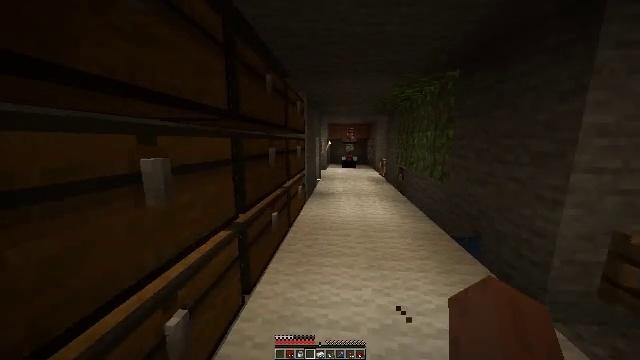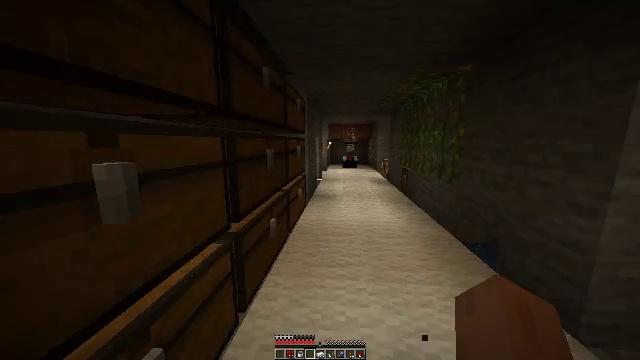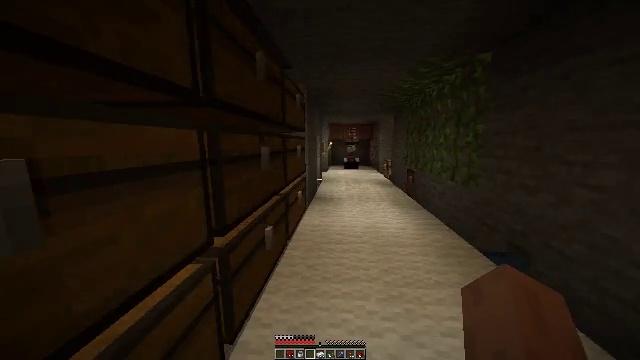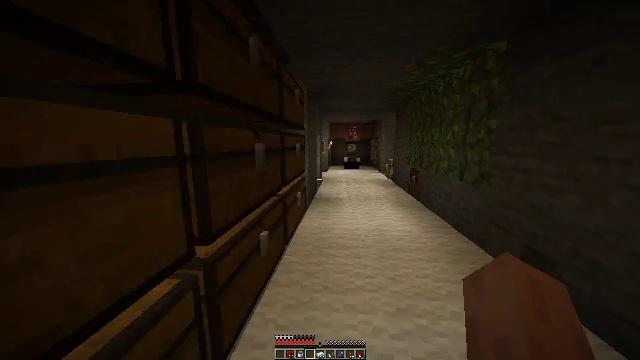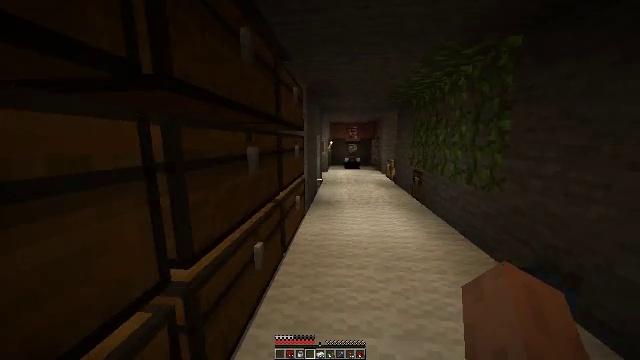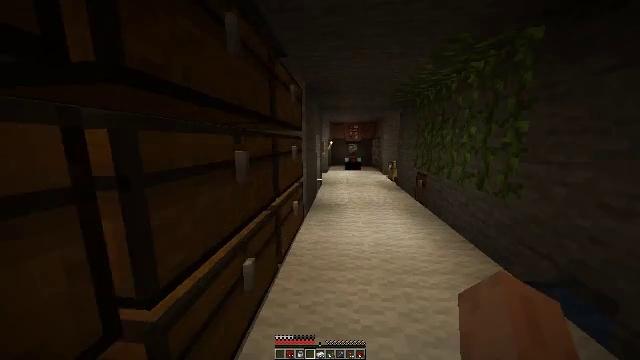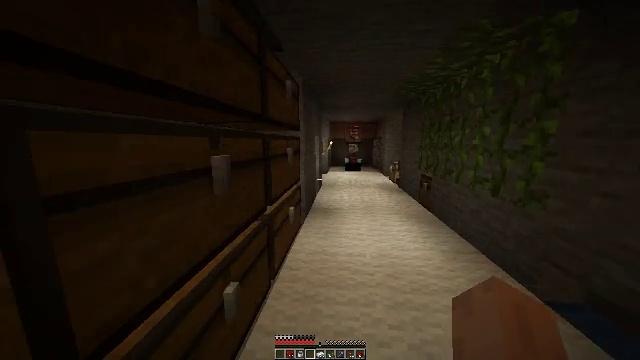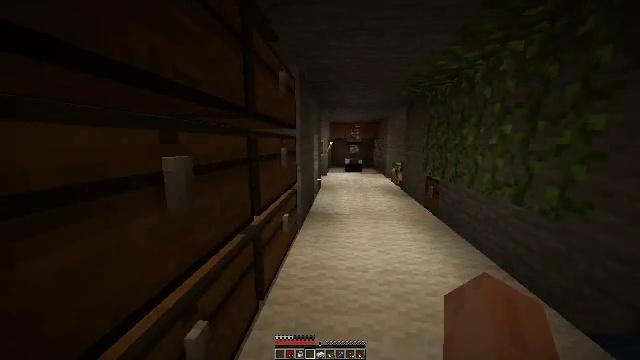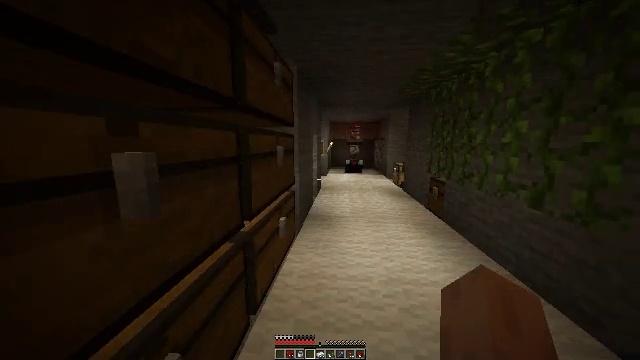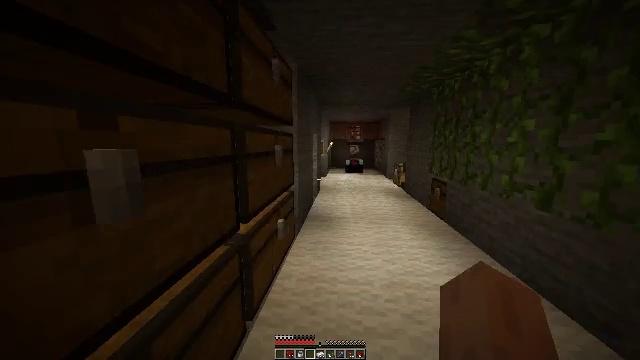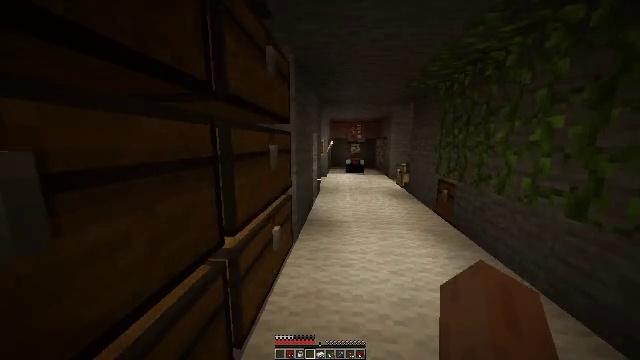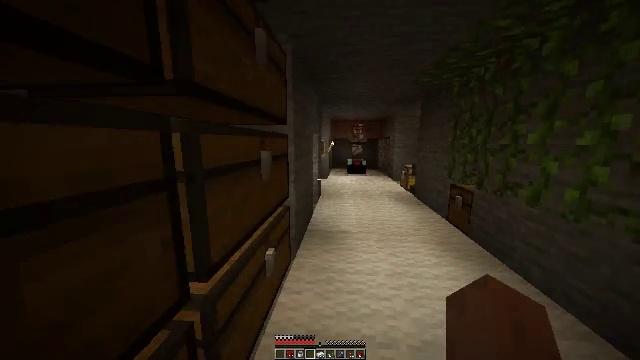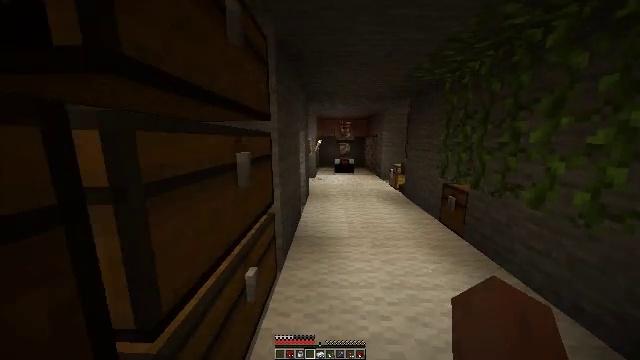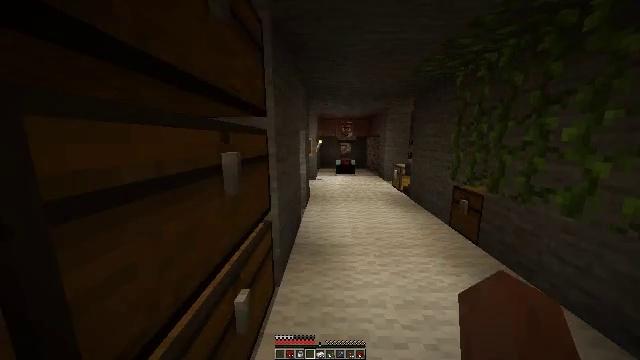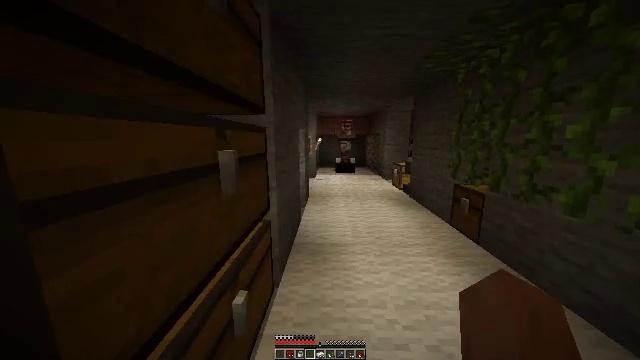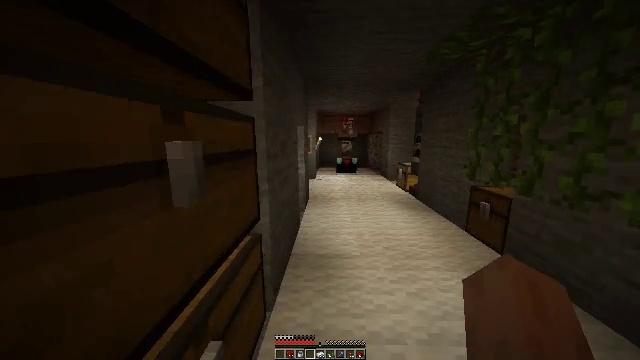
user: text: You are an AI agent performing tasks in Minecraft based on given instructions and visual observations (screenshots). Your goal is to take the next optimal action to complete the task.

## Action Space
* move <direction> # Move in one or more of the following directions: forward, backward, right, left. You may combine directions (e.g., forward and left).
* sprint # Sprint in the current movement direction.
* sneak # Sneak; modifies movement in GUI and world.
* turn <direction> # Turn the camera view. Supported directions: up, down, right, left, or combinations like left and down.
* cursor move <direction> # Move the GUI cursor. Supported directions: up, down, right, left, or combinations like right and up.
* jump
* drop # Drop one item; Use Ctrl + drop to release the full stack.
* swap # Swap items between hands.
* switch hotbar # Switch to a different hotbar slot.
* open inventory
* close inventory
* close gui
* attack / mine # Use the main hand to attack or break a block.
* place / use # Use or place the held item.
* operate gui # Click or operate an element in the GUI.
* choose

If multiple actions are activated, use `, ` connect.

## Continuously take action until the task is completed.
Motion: motion action
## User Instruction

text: Remove an iron ingot from the inventory.
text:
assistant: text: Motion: move forward
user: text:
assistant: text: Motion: move forward
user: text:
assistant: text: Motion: move forward
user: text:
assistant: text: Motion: move forward
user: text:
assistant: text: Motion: move forward
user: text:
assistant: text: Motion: move forward
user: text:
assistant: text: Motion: move forward
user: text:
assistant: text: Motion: move forward
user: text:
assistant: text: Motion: move forward
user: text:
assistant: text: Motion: move forward
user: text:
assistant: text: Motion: move forward
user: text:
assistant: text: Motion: move forward, turn right
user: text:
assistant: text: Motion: move forward
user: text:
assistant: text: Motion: move forward
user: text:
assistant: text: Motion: move forward
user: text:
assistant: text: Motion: move forward
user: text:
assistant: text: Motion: move forward
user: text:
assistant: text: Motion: move forward
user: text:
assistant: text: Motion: move forward
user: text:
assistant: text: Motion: move forward
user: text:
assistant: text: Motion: move forward
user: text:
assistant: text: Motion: move forward, turn right
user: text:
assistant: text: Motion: move forward, turn right and down
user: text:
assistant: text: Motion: move forward, turn right and down
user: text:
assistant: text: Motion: move forward
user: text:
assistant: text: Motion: move forward
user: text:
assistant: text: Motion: move forward
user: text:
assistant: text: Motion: move forward
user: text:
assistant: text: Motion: move forward
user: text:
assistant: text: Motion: move forward